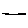
Label: line